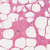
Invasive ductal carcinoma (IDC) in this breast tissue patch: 0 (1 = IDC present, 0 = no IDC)